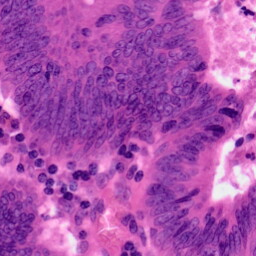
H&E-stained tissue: Colon